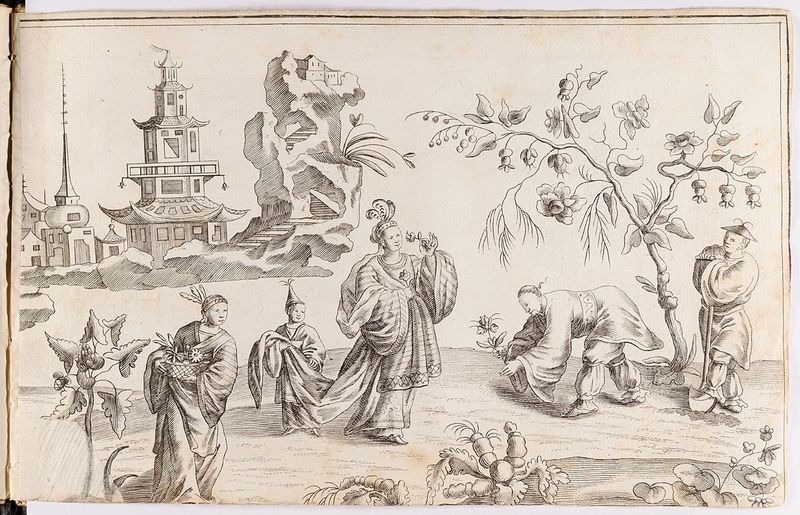
Titel: Chinadarstellung
Künstler: Martin Engelbrecht
Standort: Hamburg
Institution: Museum für Kunst und Gewerbe Hamburg
Schlagwörter: akt, berg, bäume, landschaft, blume, blumen, frau, haus, tiere, leute, architektur, barock, diener, federn, figur, kind, pflanze, pflanzen, bauern, japan, papier, fels, grafik, graphik, könig, korb, tee, japanisch, bauer, fotografie, photographie, palast, asien, druckgraphik, druckgrafik, stich, asiatisch, flora, china, riechen, kupferstich, landarbeit, pagode, schaufel, blumenkorb, phantastik, gerippt, das, dogen, phantastische, reproduktionen, jasmin, barockzeit, barockzeitalter, druckerzeugnisse, körper, völker, nationalitäten, gegenstände, ornamentstich, vorlageblätter, chinesendarstellungen, länder, fantastische, parallelwelt, phantasiewelt